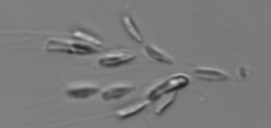
Label: Dinobryon